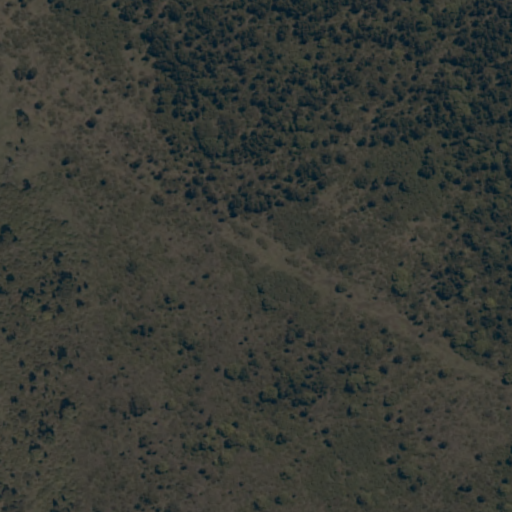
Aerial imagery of valley in Hawaii named Kīlauea Gulch containing only unknown